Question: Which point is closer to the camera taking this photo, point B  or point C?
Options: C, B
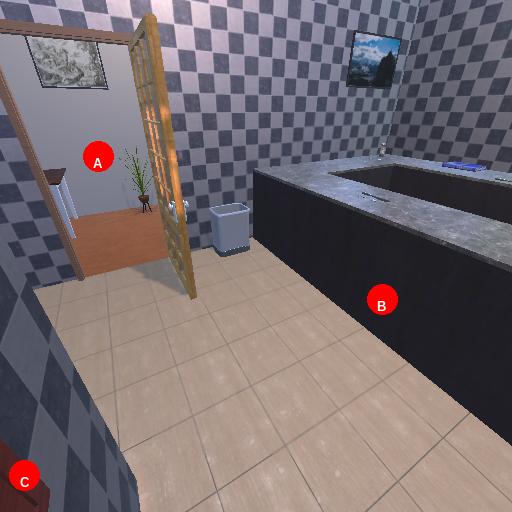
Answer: C